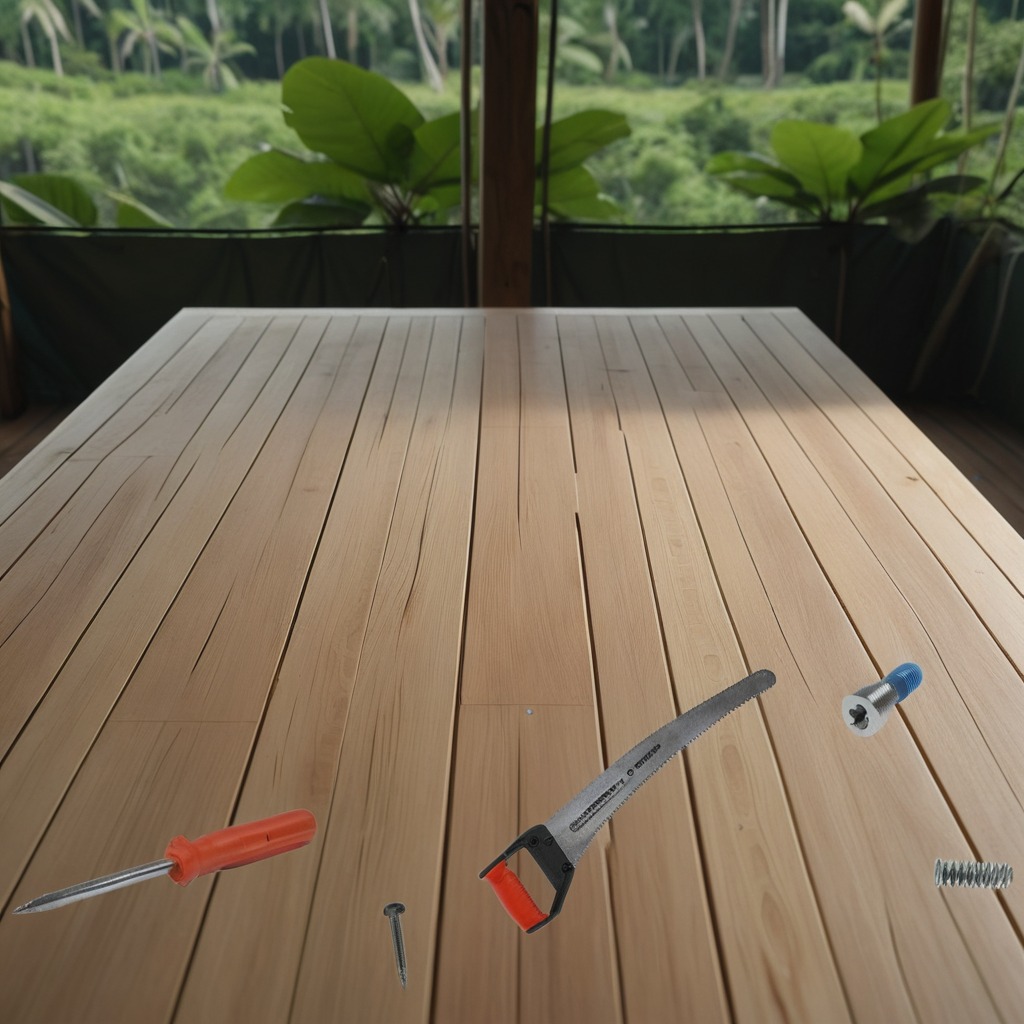
A metal machine screw, an iron nail, a coiled metal spring, a handheld metal saw, and a screwdriver are lying on a wooden table inside a jungle field workshop tent.